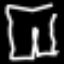
Label: pants